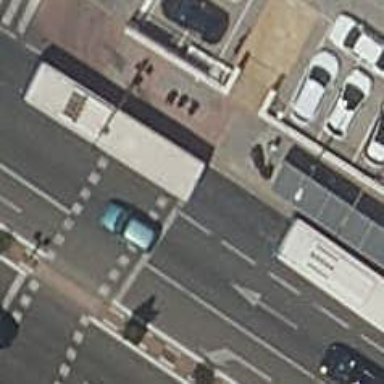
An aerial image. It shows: Road with traffic signals at the crossing.